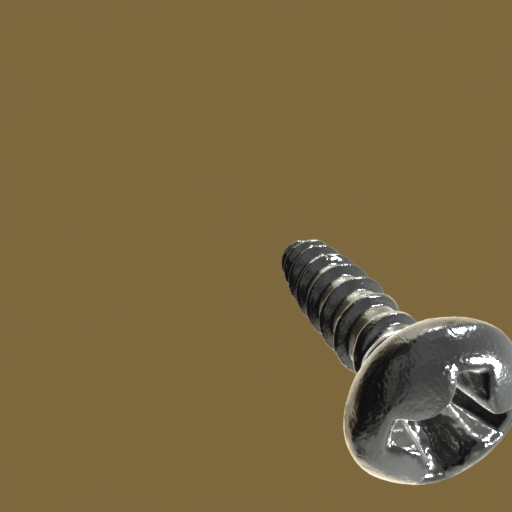
Label: screw